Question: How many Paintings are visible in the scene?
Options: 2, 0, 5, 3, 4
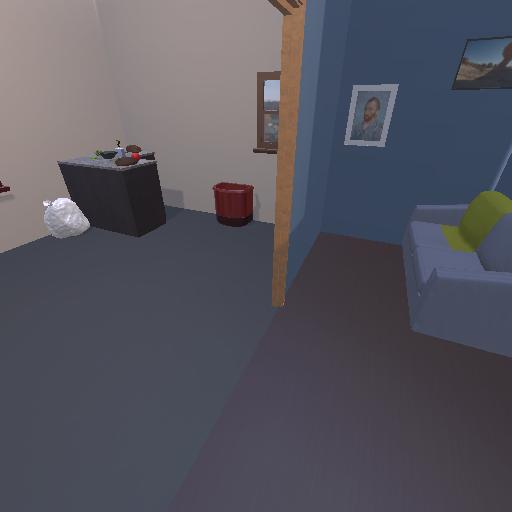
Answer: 2